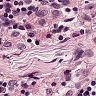
Metastatic tissue present: no